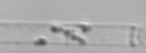
Label: Cerataulina_pelagica